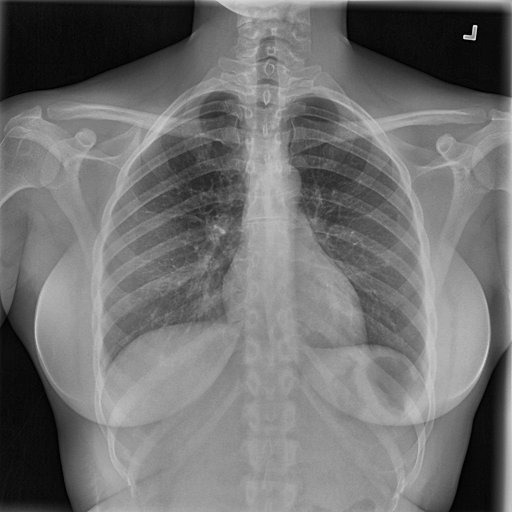
Finding: NORMAL